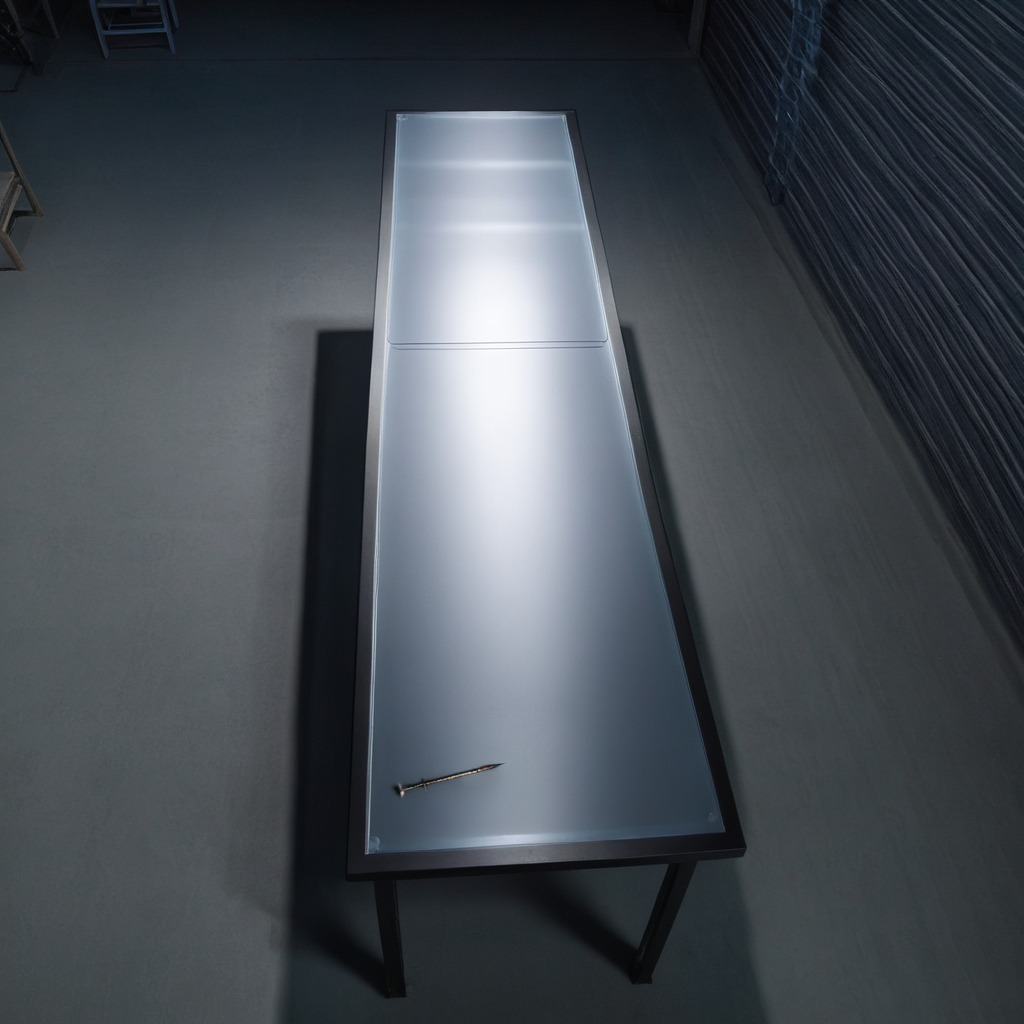
A nail is lying on the tabletop.